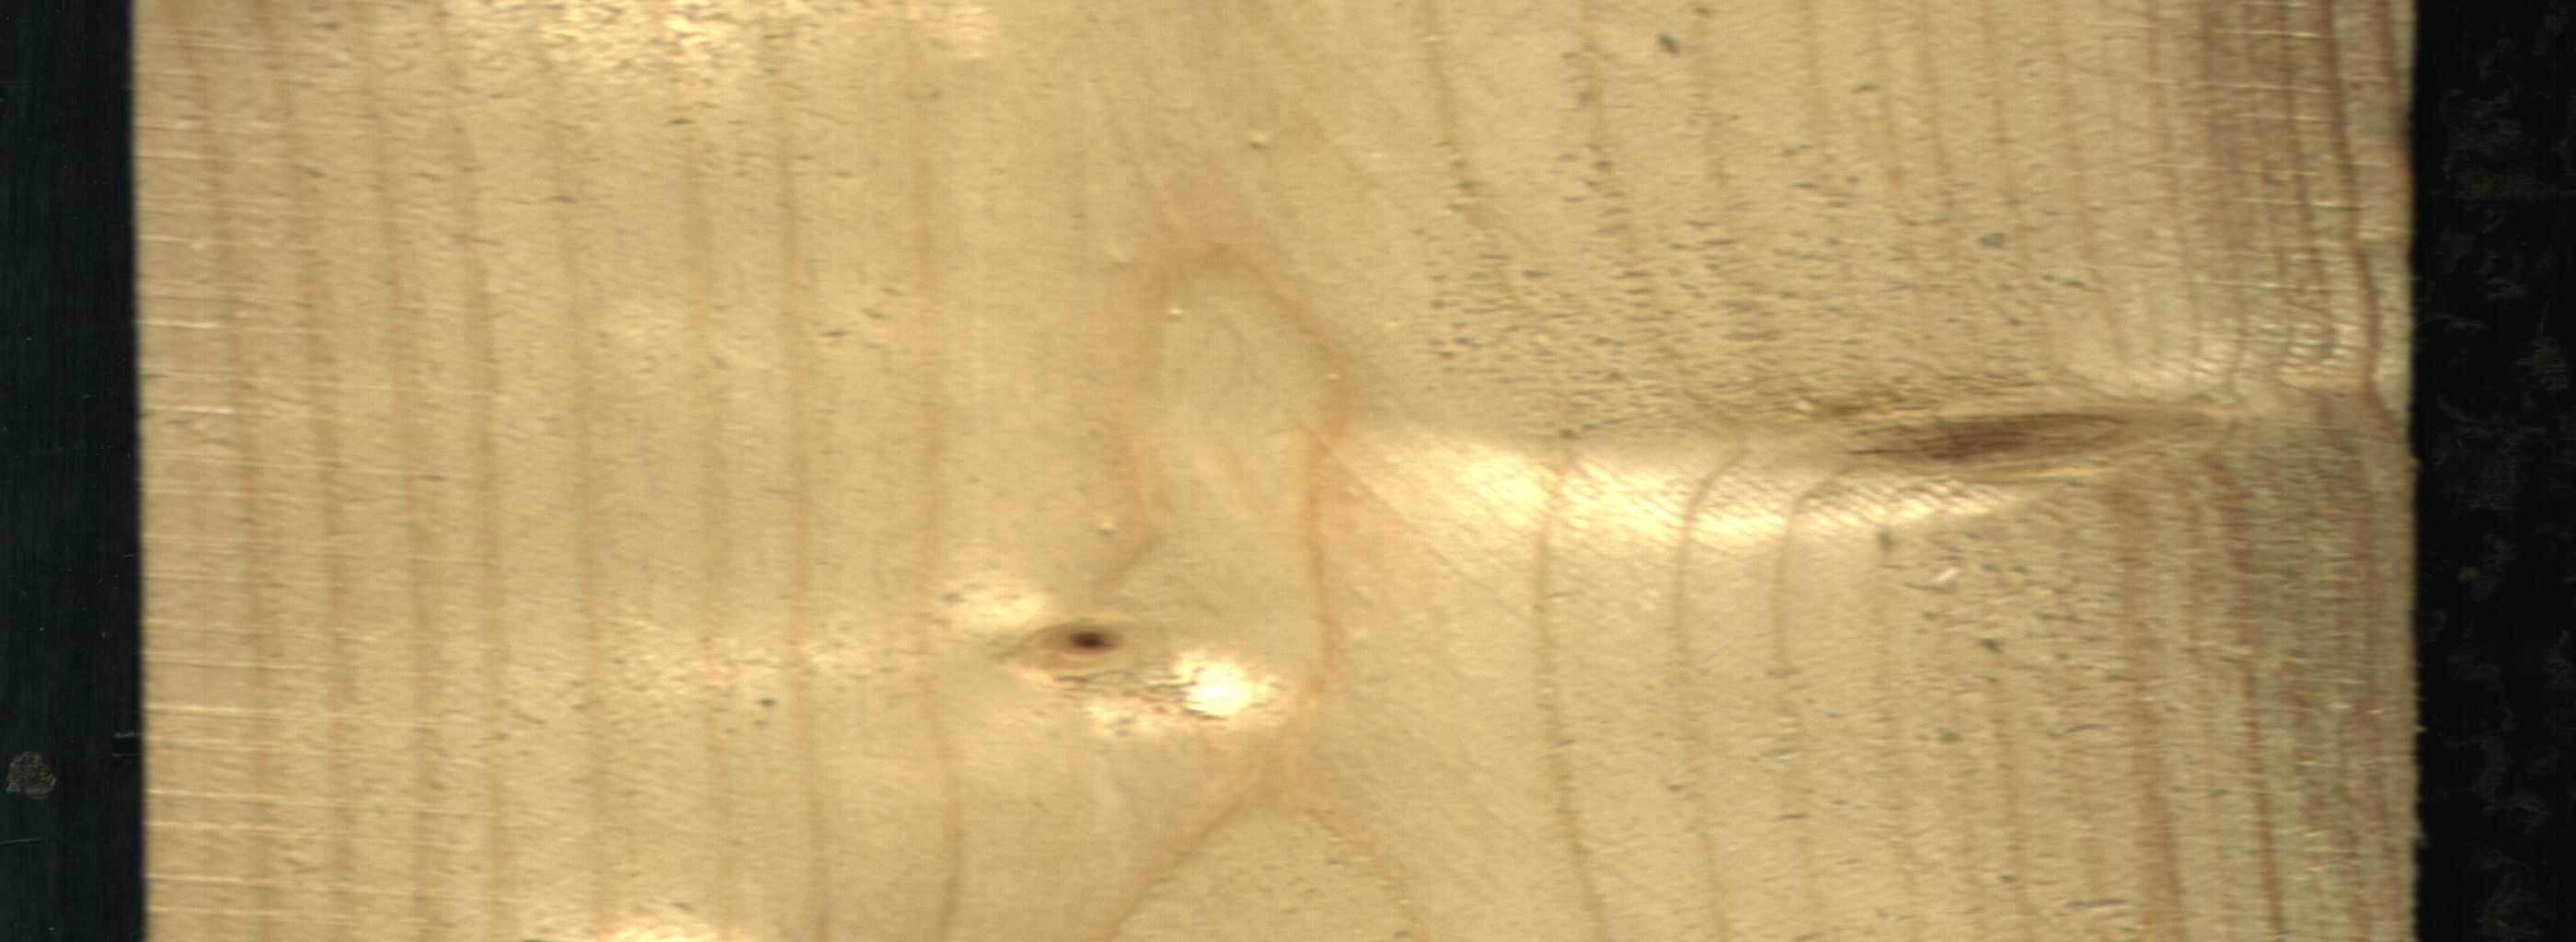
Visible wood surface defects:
Live_Knot
Live_Knot